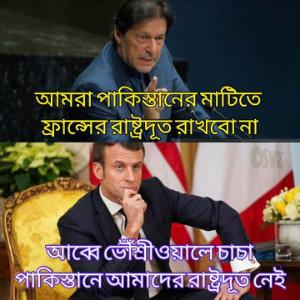
Text: আমরা পাকিস্তানের মাটিতে ফ্রান্সের রাষ্ট্রদূত রাখব না আব্বে ভৌশ্রীওয়ালে চাচা পাকিস্তানে আমাদের রাষ্ট্রদূত নেই
Label: Hate
Hate category: Political
Targeted group: Organization